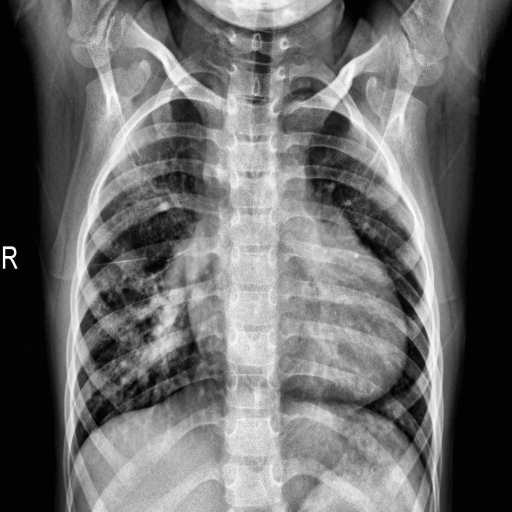
Finding: PNEUMONIA